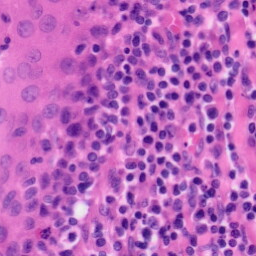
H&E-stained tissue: Tonsil